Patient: sex M, age 44
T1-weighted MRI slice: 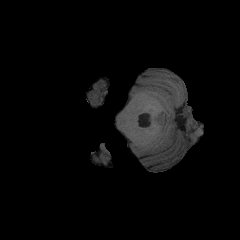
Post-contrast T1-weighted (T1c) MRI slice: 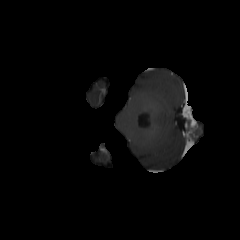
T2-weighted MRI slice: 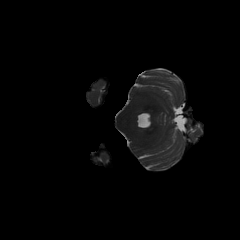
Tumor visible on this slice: no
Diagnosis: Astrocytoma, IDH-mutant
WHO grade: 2